Interaction volume radius: 5 \u00c5
Interaction volume height: 50 \u00c5
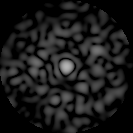
Disorder parameter: 0.8254